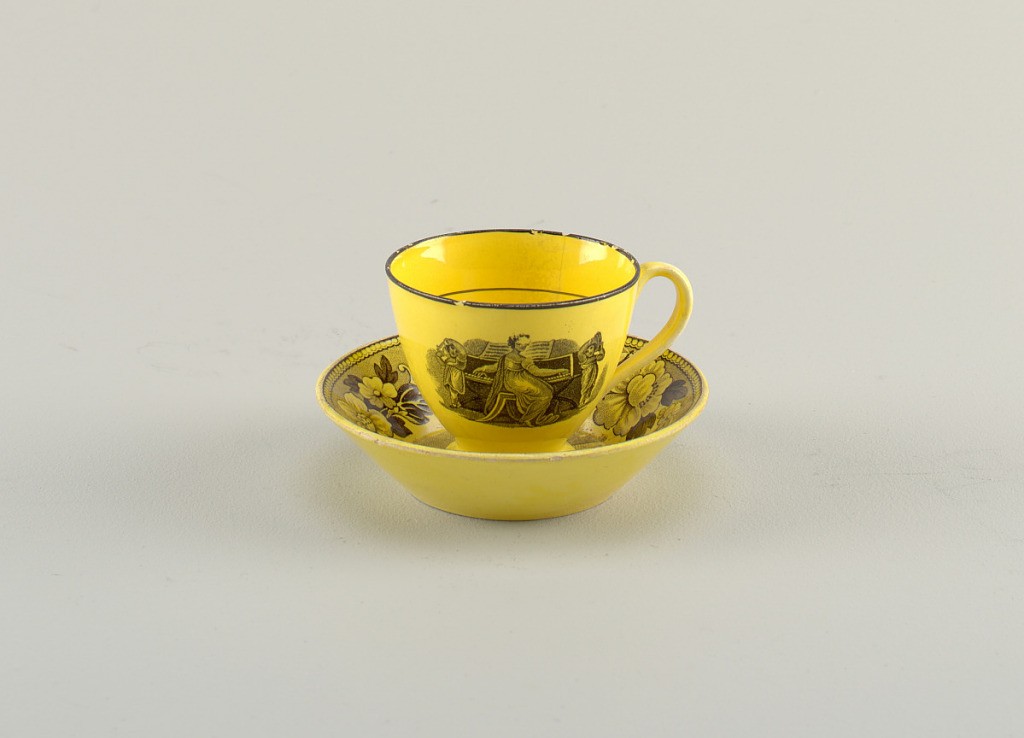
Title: Cup and saucer
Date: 18th–mid-19th century
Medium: Black transfer on stoneware
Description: Yellow cup and saucer with black transfer images. Cup depicting a lady playing a piano. Saucer with flared sides, interior with allover floral motif.